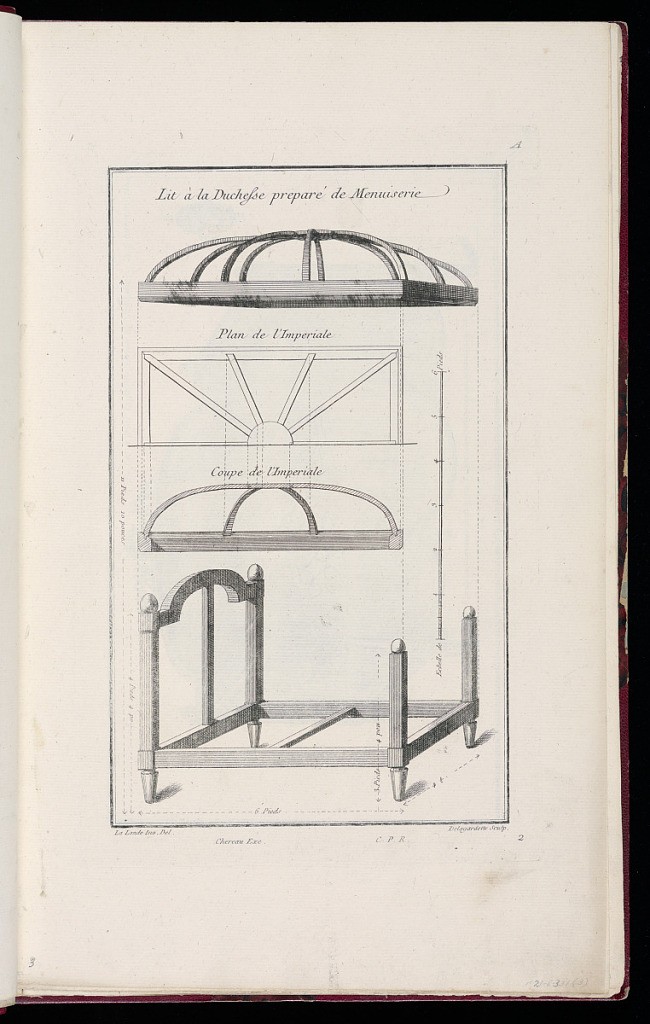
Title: Lit à la Duchesse preparé de Menuiserie
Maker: Richard de Lalonde, French, active 1780–96
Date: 1775-1788
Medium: Etching on off-white laid paper
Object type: Print
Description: Designs for the joinery for the "lit à la Duchesse" (1921-6-331-2), including for the canopy, head rest, and frame. The plate is signed and numbered.